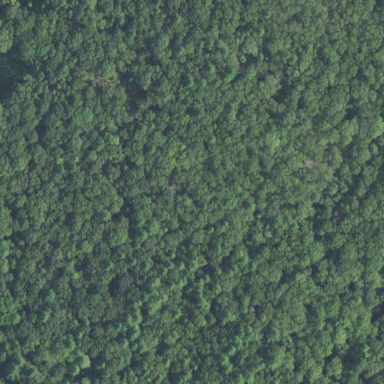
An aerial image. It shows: Mixed woodland with various types of leaves.